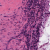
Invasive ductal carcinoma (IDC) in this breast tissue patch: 0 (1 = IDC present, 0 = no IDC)